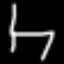
Label: chair